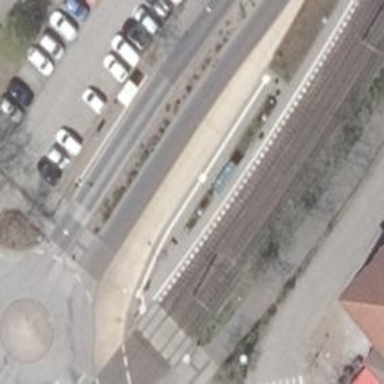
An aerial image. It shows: Tram stop.